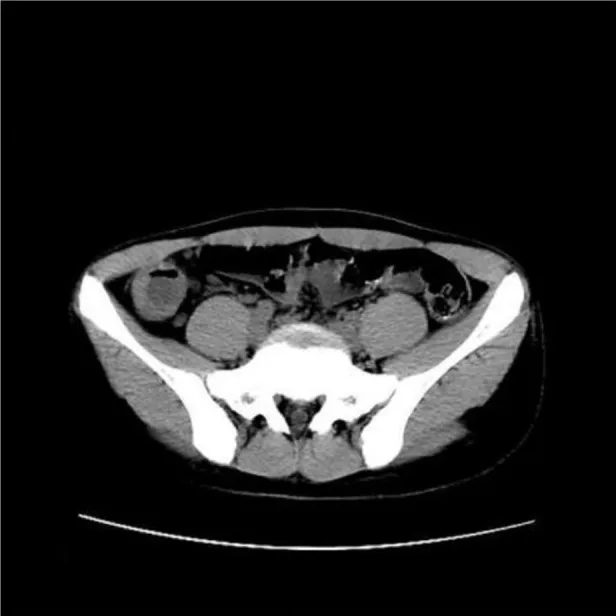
Abdominal CT scan showed obvious thickening of the ileocecal wall.
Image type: radiology (ct)